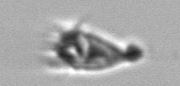
Label: Paratontonia_gracillima